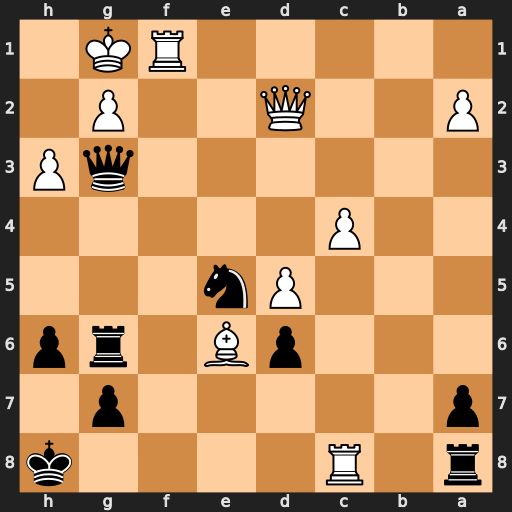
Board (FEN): r1R4k/p5p1/3pB1rp/3Pn3/2P5/6qP/P2Q2P1/5RK1
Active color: b
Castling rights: -
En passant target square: -
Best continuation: Rxc8 Bxc8 Nf3+ Rxf3 Qxf3